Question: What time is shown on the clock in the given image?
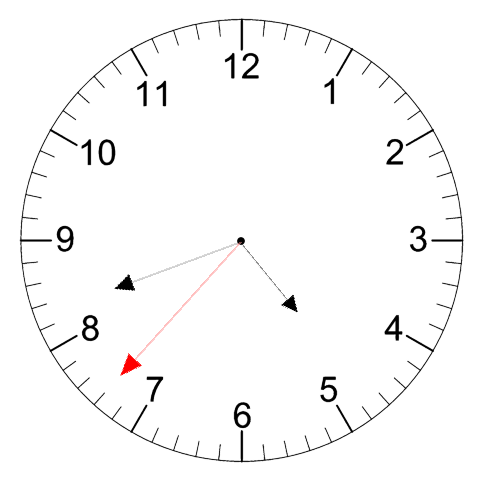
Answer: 04:41:37